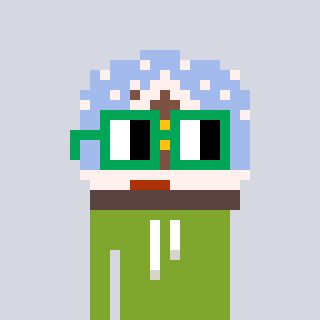
a pixel art character with square green glasses, a snow globe-shaped head and a slimegreen-colored body on a cool background